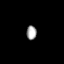
Tissue: prostate
Cell type: T cells
Senescence score: 0.7475
Nuclear area (px): 137
Mean DAPI intensity: 168.693